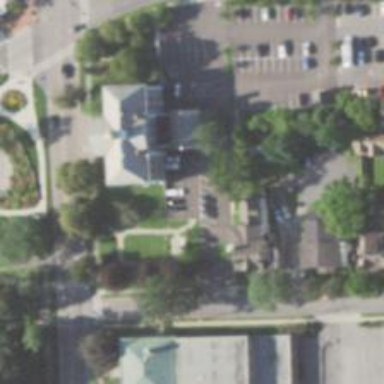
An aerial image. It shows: Town hall.